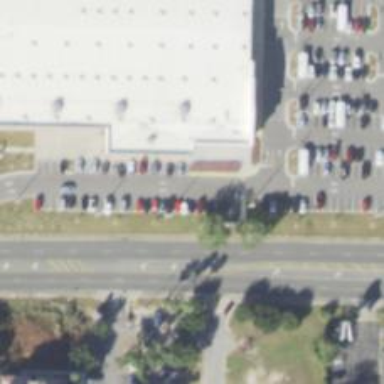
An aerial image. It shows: Parking space is available.